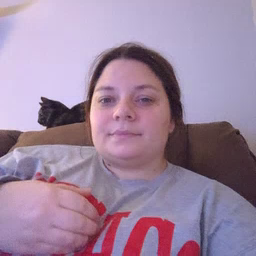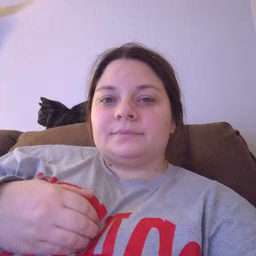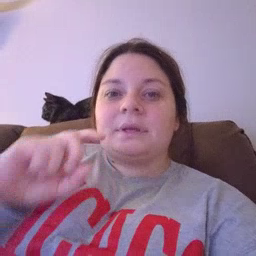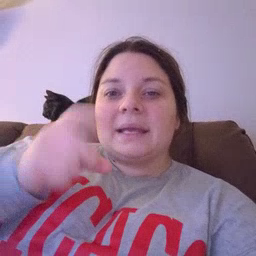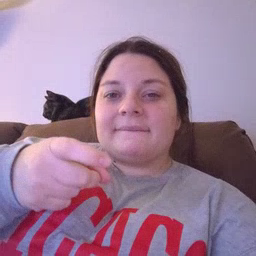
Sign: gift